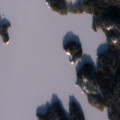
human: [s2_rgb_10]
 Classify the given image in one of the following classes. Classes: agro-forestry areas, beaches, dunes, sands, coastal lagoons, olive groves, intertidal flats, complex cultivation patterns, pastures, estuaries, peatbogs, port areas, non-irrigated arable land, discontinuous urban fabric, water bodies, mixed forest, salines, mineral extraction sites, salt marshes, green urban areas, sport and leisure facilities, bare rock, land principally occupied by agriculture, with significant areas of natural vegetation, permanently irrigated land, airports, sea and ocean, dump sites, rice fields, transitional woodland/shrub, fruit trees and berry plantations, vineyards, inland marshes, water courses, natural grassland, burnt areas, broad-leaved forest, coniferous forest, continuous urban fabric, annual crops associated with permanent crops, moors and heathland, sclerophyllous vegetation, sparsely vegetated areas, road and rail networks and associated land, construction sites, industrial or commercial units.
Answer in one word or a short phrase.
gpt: coniferous forest, mixed forest, water bodies